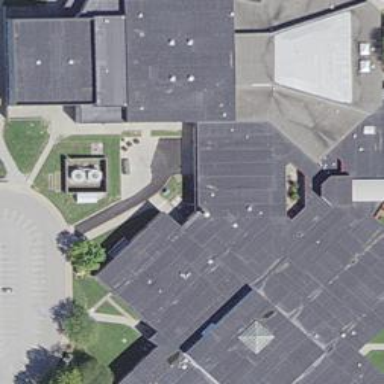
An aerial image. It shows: School building with flat roof.